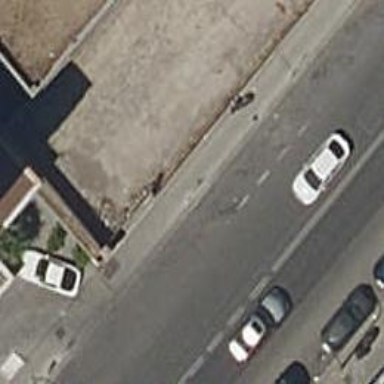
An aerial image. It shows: Taxi stand.